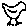
Label: bird